Field crop: maize
Growth stage: 1
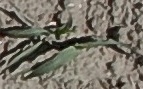
Species: sorghum